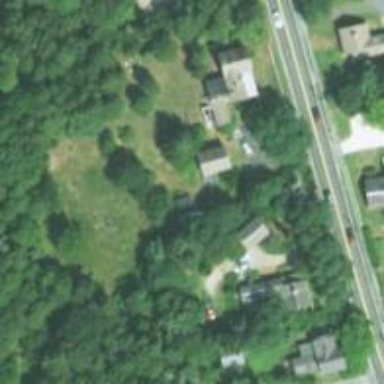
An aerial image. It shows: Cemetery that holds historical significance.